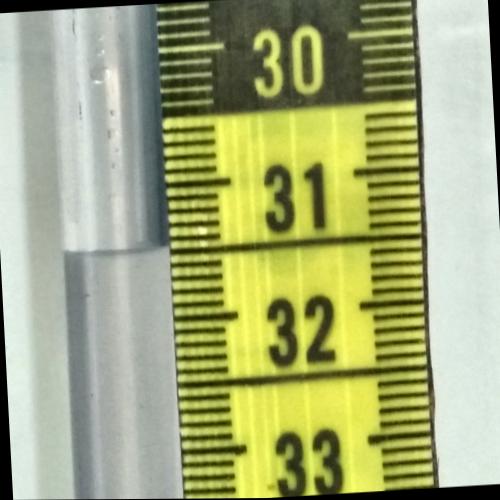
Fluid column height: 31.5 cm